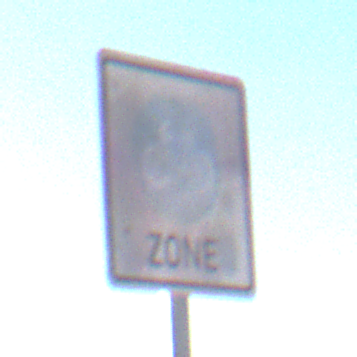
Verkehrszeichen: BeginnFahrradzone
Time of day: MorningAfternoon
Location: Outdoor (Nature)
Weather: Clear
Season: NotSpecified
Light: Natural